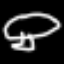
Label: frog